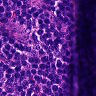
Metastatic tissue present: no